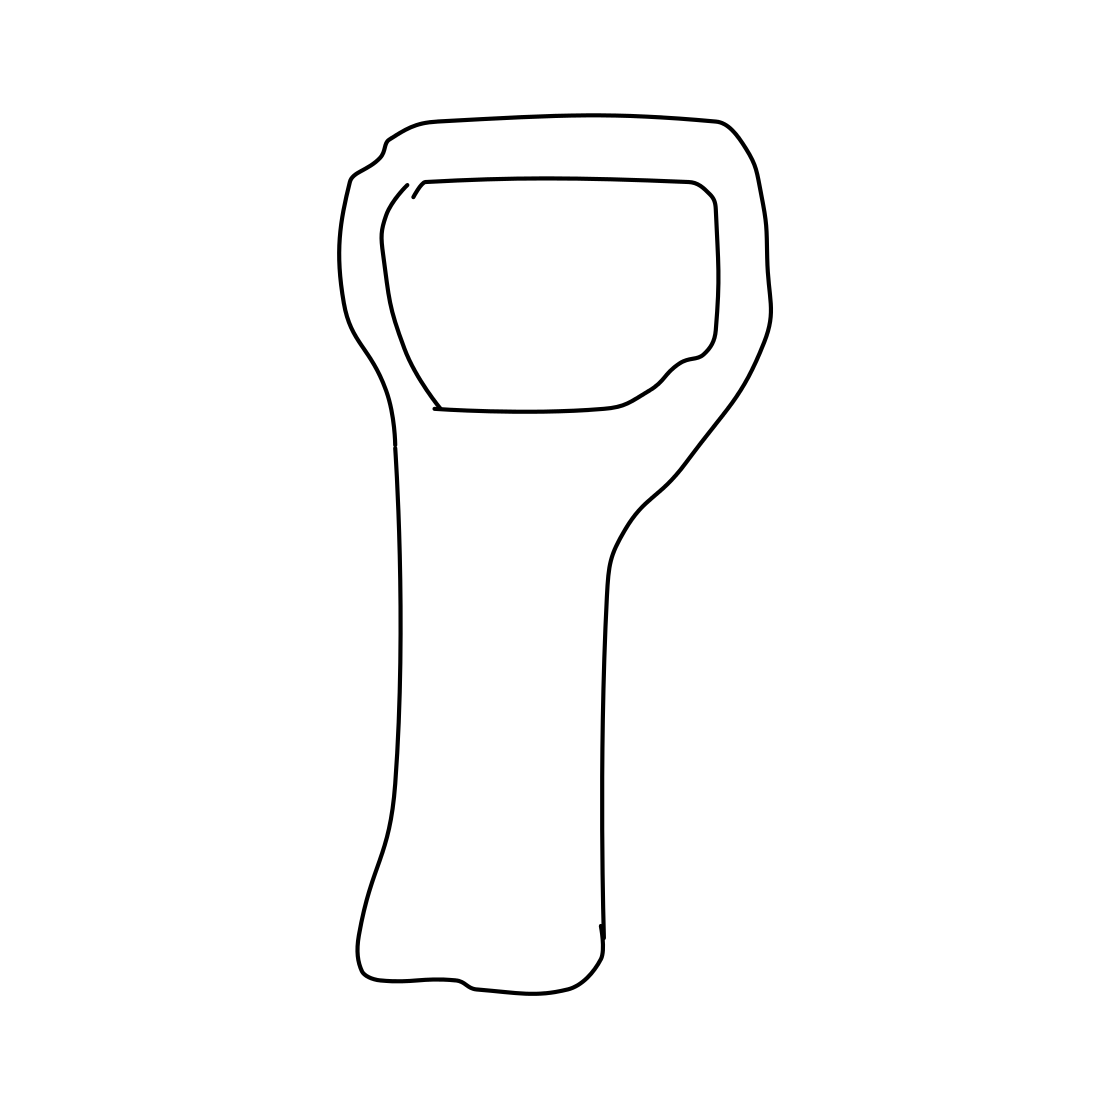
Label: bottle opener